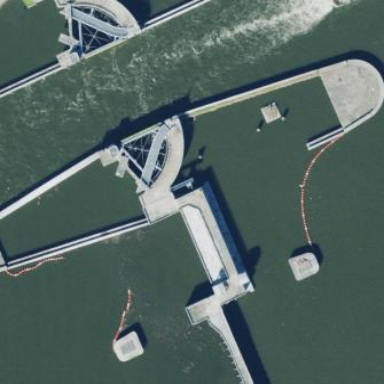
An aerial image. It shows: Concrete wall surrounding dam designed to act as storm surge barrier.